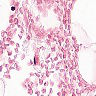
Metastatic tissue present: no